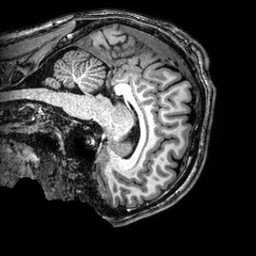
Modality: T1w
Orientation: sagittal
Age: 26
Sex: male